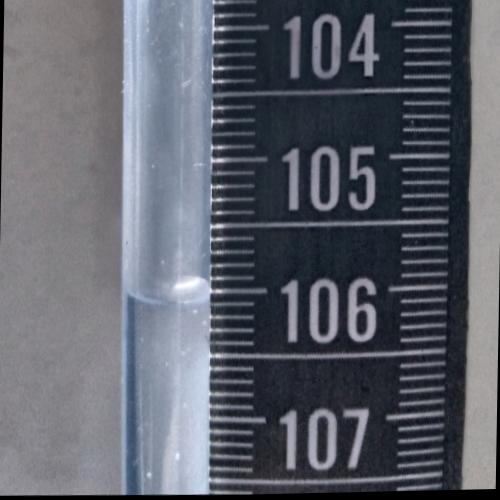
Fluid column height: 106.0 cm